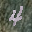
Label: 4